Aerial crown-view tile of a tropical tree (Barro Colorado Island, Panama), acquired 20240716:
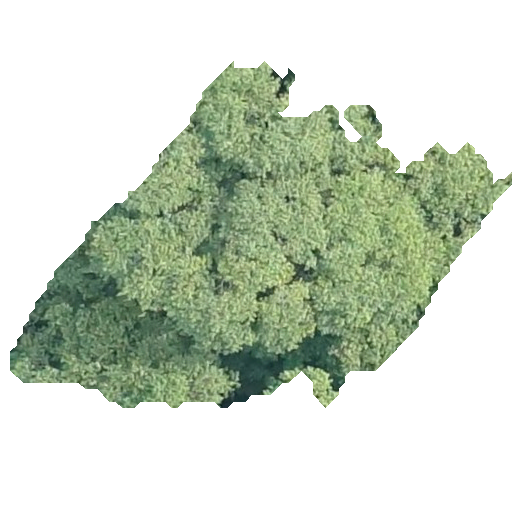
Species: Luehea seemannii
GBIF accepted scientific name: Luehea seemannii
Crown area: 156.993 m²